Question: []
According to the comments below, I upgrade gerrit to 2.8 and gitblit to 1.3.2, same as before.
Compiling gitblit from source is complex, I extract the jar from gitblit.zip from <URL>
[]
I try to install gerrit (2.8) with gitblit (1.3.2) plugins on windows for demo, gerrit works and gitblit plugin is installed with links available, while when it states "Not found" when I browse branch.
Below are my steps on Windows using MSysGit environment
'''
$ java -jar gerrit-2.8.war init -d review
# use ldap to connect local ldap server, others are default
# copy gitblit plugin into plugins' folder
$ unzip gitblit-1.3.2.zip
$ cp gitblit.jar review/plugins/gitblit.jar
'''
Update the 'etc/gerrit.config' for gitblit
'''
[gitweb]
type = custom
url = plugins/
project = gitblit/summary/${project}
revision = gitblit/commit/${project}/${commit}
branch = gitblit/log/${project}/${branch}
filehistory = gitblit/history/${project}/${branch}/${file}
linkname = GitBlit
'''
Now start the gerrit
'''
$ java -jar review/bin/gerrit.war daemon -d review
'''
The gerrit is started as normal, and the gitblit link is available for the branches, see
While when I click the gitblit link, it is stated below (url link is http:///plugins/gitblit/log/gtr/HEAD , can't find any error in 'logs' directory
'''
HTTP ERROR: 404
Problem accessing /plugins/gitblit/log/gtr/HEAD. Reason:
Not Found
'''
Any suggestion ?
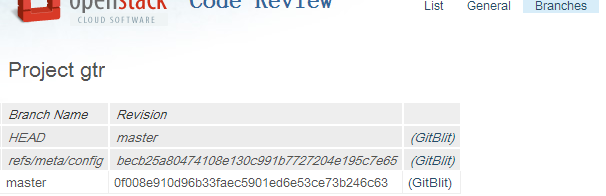
Answer: Seems you have tried to install GitBlit itself instead of the plugin. This does not work. In order to be able to use GitBlit as a plugin in Gerrit, you have to compile it yourself.
Download source code from <URL> can be copied into the Gerrit plugin folder.
:
The current GitBlit Plugin does work with Gerrit 2.7. You either need 2.5 or 2.8.